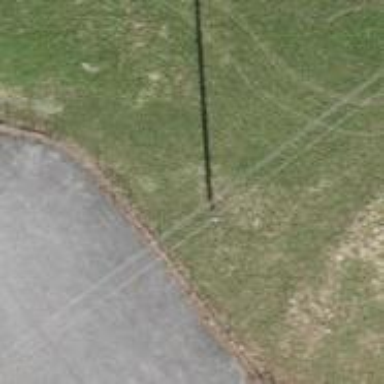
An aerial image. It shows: Power pole.